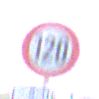
Verkehrszeichen: Geschwindigkeit120
Zusatzzeichen unten: ZeitangabenOhneBeschraenkungAufWochentage2
Umgebung: Outdoor, Nature
Tageszeit: SunriseSunset
Wetter: PartlyCloudy
Licht: Natural
Jahreszeit: NotSpecified
Kontrast: HighContrast